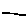
Label: line